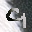
Label: 9